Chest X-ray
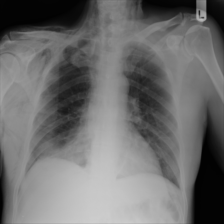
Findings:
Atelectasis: negative
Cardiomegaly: negative
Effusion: negative
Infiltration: negative
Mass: negative
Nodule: negative
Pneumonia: negative
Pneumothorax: positive
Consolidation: negative
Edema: negative
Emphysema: positive
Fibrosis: negative
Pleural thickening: negative
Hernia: negative